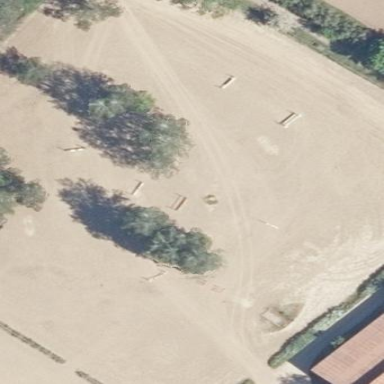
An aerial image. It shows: Equestrian pitch used for leisure and sports activities.